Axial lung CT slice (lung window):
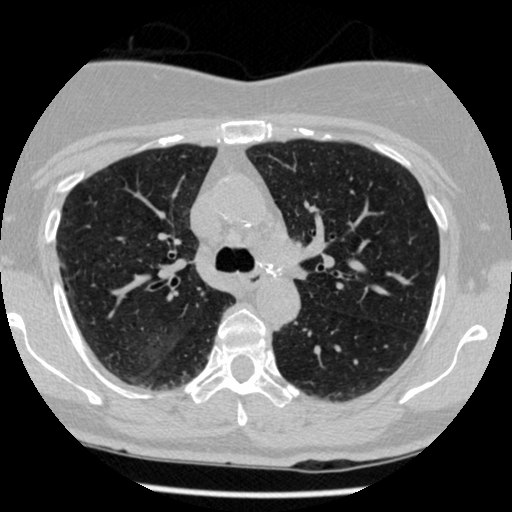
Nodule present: no